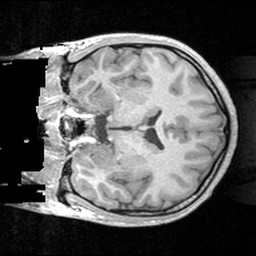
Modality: T1w
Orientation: coronal